Question: I would like to ask what code should i start to study to perform this kind of task in a webpage...the thing is the server and client is both active..if the server type a values in the input(boxes) and click send it will automatically send it to the client page wich is already opened by a client....is this possible??im just a newbie programmer...help me please.
what code should i study and is there any tutorial about this? can i have a link? please

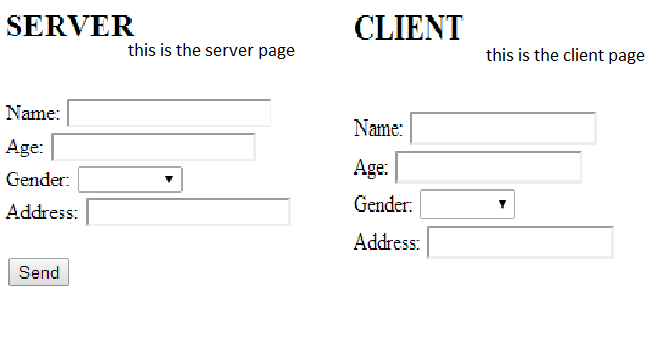
Answer: This should do the work:
'''
<?php
/* Your db-code
Put it in an array called $data
like:
$data = array('name' => $row['name'], 'age' => $row['age']); */
header('Content-type: application/json');
echo json_encode($data);
?>
'''
'''
function check_for_data() {
$.post('get_data.php', function(data){
$("#name").html(data.name);
$("#age").html(data.age);
$('#'+data.gender+'').prop('selected', true);
// etc...
}, "json");
}
setInterval(check_for_data, 5000);
'''
'''
<input type="text" id="name">
<input type="text" id="age">
<select>
<option id="male" value="male"></option>
<option id="female" value="female"></option>
</select>
<!-- etc -->
'''
# Note
You've got to have the name the id to the '<option>' tags the same as the possible values from the database for gender.
Functions like this tend to go heavy on the server. If this will be used by many people on your site, you can make the function check for new data less often (right now it does so every 5000 milliseconds (5 seconds)).